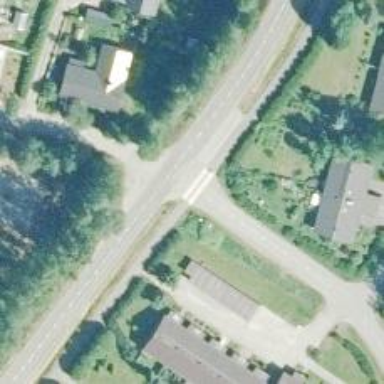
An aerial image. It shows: Asphalt cycleway with marked crossing.